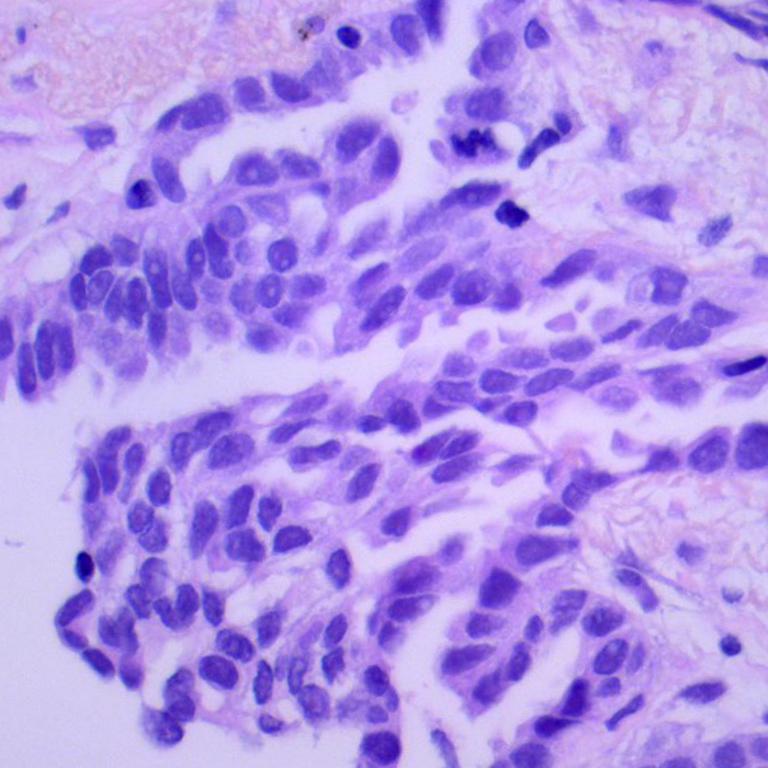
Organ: lung
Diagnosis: adenocarcinomas